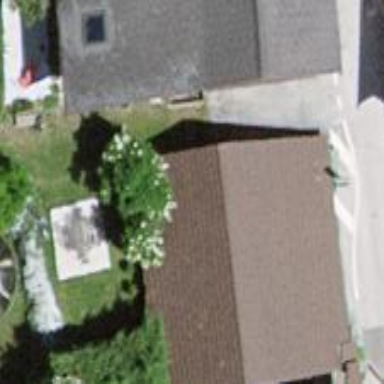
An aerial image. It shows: Simple house.